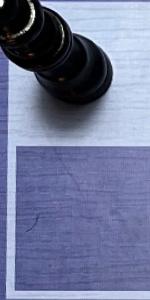
Label: Empty